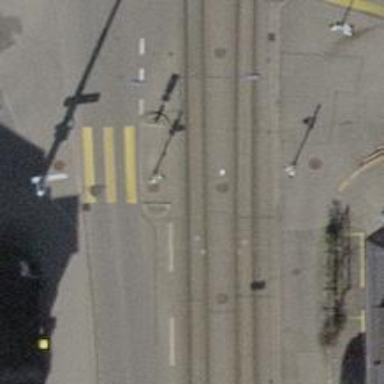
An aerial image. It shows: Zebra crossing with traffic signals and pedestrian island.